Question: I have a Manager's page, and I want to add a button on the of the page.
I know how to add buttons one by one, for example:

Here is the code for the above page:
'''
<!-- Bank manager's permissions -->
<!DOCTYPE html>
<html>
<head><title>Bank Manager's Transactions Page</title>
<link rel="stylesheet" href="./css/styles.css" type="text/css"/>
</head>
<body>
<table class="title">
<tr><th>Manager's Transactions Page</th></tr>
</table>
<h1>Hello ${name.firstName} ${name.lastName} , You've logged in successfully!</h1>
<h1>
Please choose one of the following options
</h1>
<!-- The followings are Manager's permissions -->
<fieldset>
<legend>To get a list of all the employees at the bank</legend>
<form action="blablabla"> <!-- THAT ONE forwards to a servlet that's called Admin1.java -->
<a href="adminAdds1">Press here to continue</a>
</form>
</fieldset>
<fieldset>
<legend>To get a list of all the clients at the bank</legend>
<form action="blablabla"> <!-- THAT ONE forwards to a servlet that's called Admin1.java -->
<a href="adminAdds1">Press here to continue</a>
</form>
</fieldset>
<fieldset>
<legend>To get a list of all the overdraft clients at the bank</legend>
<form action="blablabla"> <!-- THAT ONE forwards to a servlet that's called Admin1.java -->
<a href="adminAdds1">Press here to continue</a>
</form>
</fieldset>
<fieldset>
<legend>To get the number of overdraft clients at the bank</legend>
<form action="blablabla"> <!-- THAT ONE forwards to a servlet that's called Admin1.java -->
<a href="adminAdds1">Press here to continue</a>
</form>
</fieldset>
<fieldset>
<legend>To get a full financial report for the current month</legend>
<form action="blablabla"> <!-- THAT ONE forwards to a servlet that's called Admin1.java -->
<a href="adminAdds1">Press here to continue</a>
</form>
</fieldset>
<fieldset>
<legend>To get a full financial report for a specific date</legend>
<form action="blablabla"> <!-- THAT ONE forwards to a servlet that's called Admin1.java -->
<a href="adminAdds1">Press here to continue</a>
</form>
</fieldset>
</body>
'''
How can I add a button in one of the corners of a JSP file?
Regards
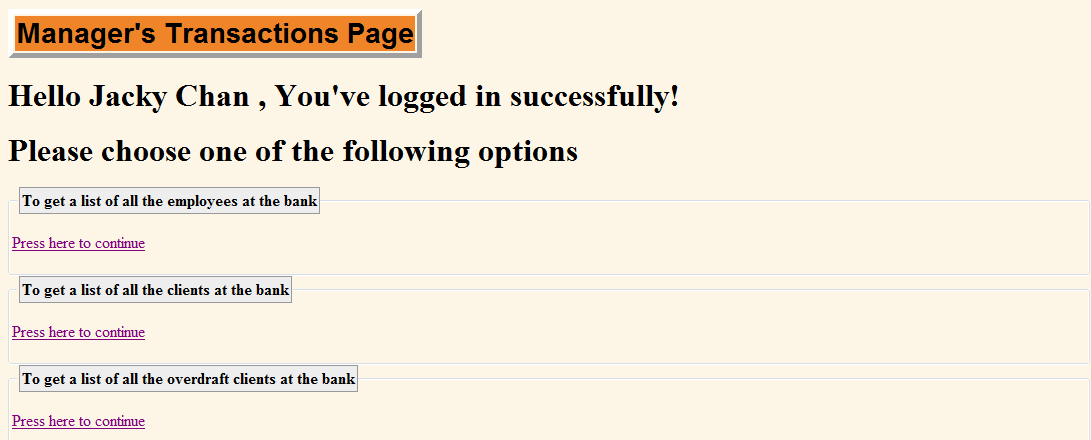
Answer: It is as simple as writing a 'css' file.
First write a 'css'. something like this: 'bar.css'
'''
@charset "utf-8";
/* CSS Document */
.bar
{
width:40px;
}
#right
{
float:right;
margin-right:20px;
background:#06F;
}
'''
Then have these in your 'jsp' file:
'''
<link href="bar.css" rel="stylesheet" type="text/css" />
'''
And for the link for logging out:
'''
<div id ="right" class="bar">
<!-- Your Link to Log out -->
</div>
'''
It is just an example. This example would put your 'link' to the right. Set your parameters anything, to have your 'log out link' in the place you like. You might also want to put it at the top or bottom.